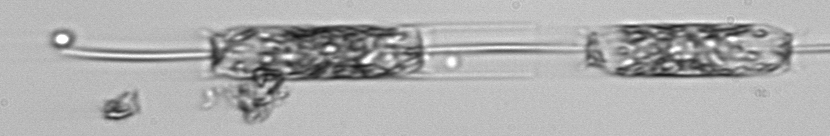
Label: Ditylum_brightwellii